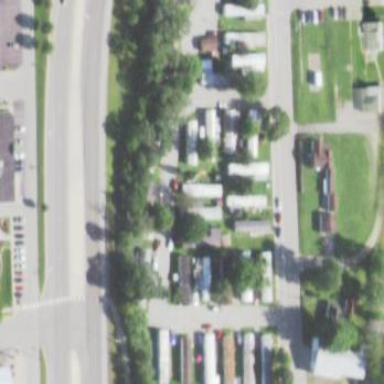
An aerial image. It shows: Residential area known as trailer park.